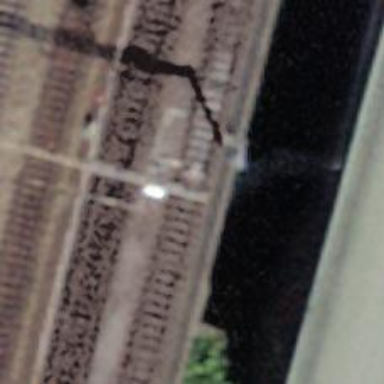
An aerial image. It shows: Railway bridge with one track and electrified contact line. It serves as siding.